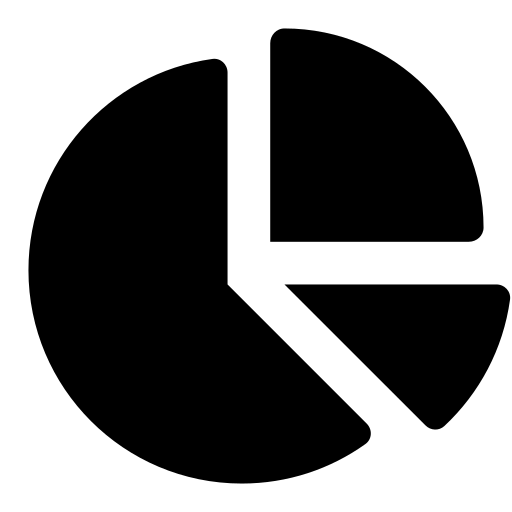
Tags: icon, FontAwesome, fa-icon, solid, chart, pie